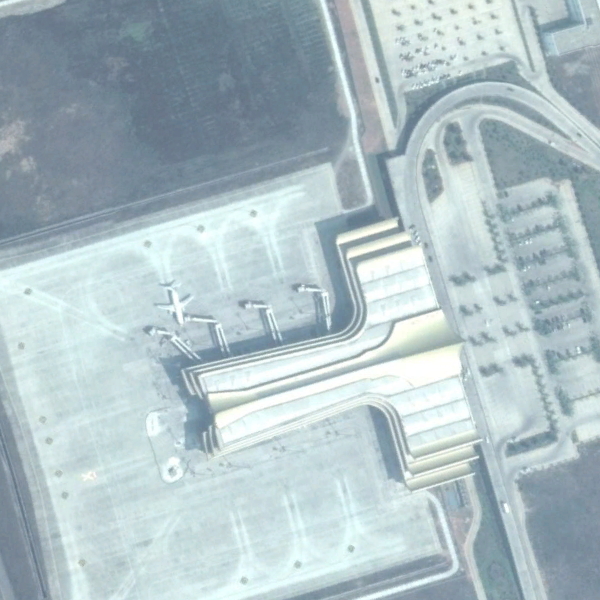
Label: Airport